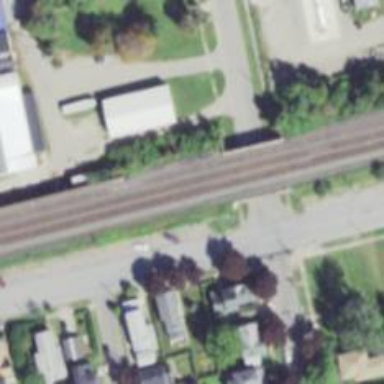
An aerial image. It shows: Railway siding for service.